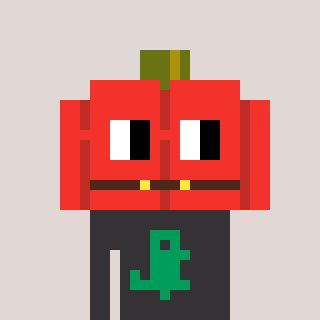
a pixel art character with square red glasses, a pumpkin-shaped head and a grayscale-colored body on a warm background